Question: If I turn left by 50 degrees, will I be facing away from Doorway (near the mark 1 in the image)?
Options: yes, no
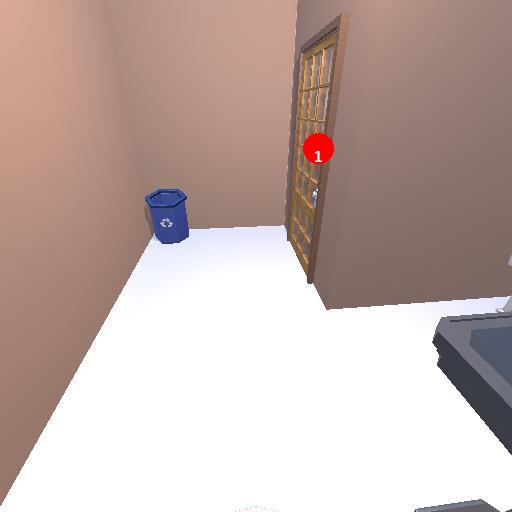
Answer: yes